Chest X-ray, AP view. Patient: 63 years old, sex F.
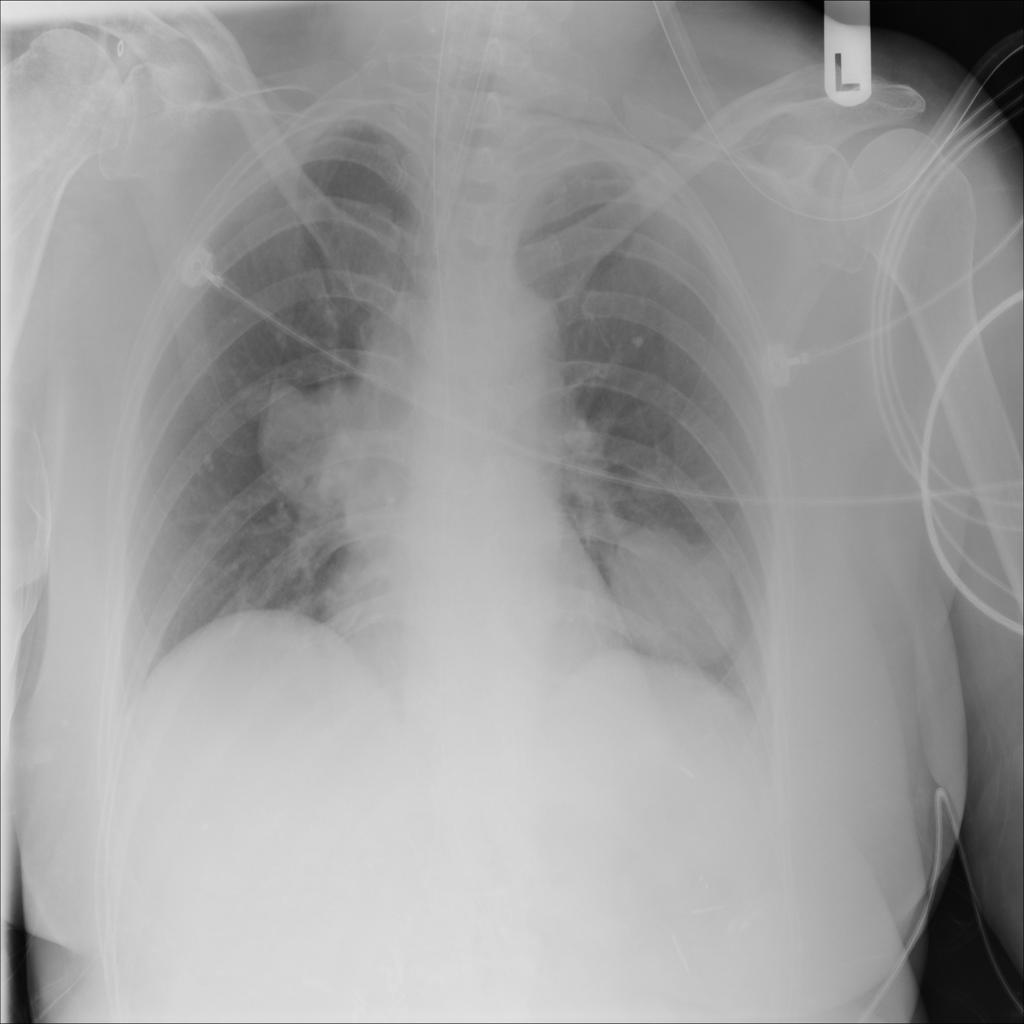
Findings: Nodule